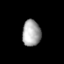
Tissue: prostate
Cell type: Epithelial cells
Senescence score: 0.2542
Nuclear area (px): 469
Mean DAPI intensity: 168.158